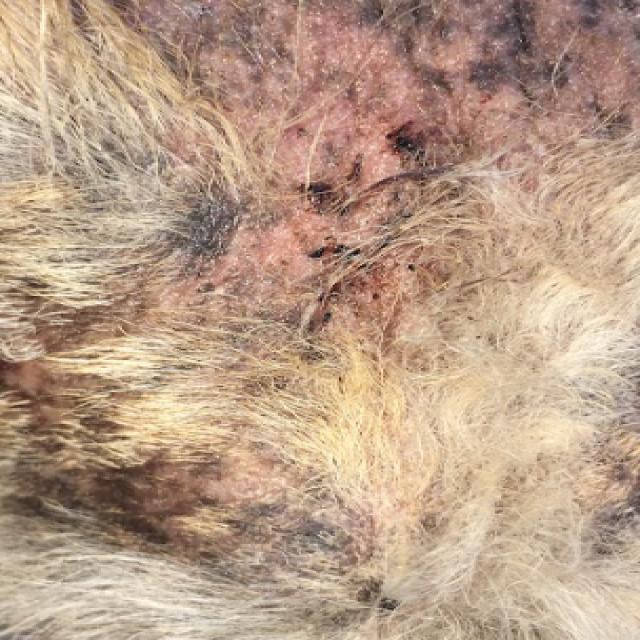
Canine demodicosis (Demodex mange) — caused by Demodex canis mites. Presents with alopecia, follicular papules, pustules, and comedones. Often localized on face and forelimbs.